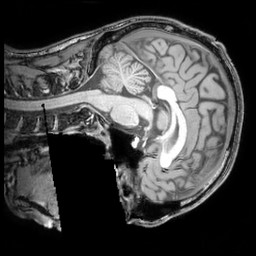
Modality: T1w
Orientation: sagittal
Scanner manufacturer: philips
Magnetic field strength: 3 T
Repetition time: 0.008105 s
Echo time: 0.003714 s